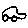
Label: car